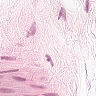
Metastatic tissue present: no